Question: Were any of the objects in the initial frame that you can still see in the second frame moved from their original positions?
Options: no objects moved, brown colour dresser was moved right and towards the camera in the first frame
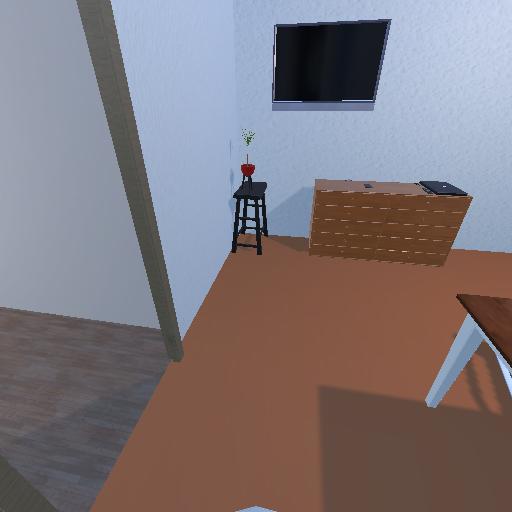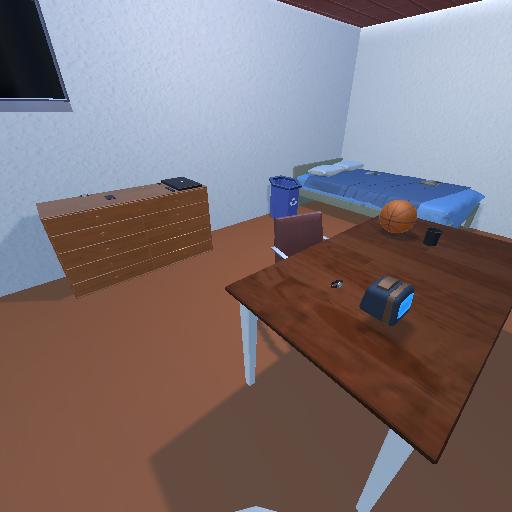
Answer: no objects moved